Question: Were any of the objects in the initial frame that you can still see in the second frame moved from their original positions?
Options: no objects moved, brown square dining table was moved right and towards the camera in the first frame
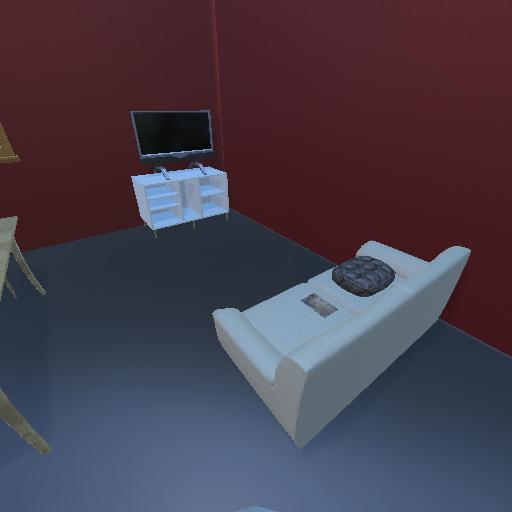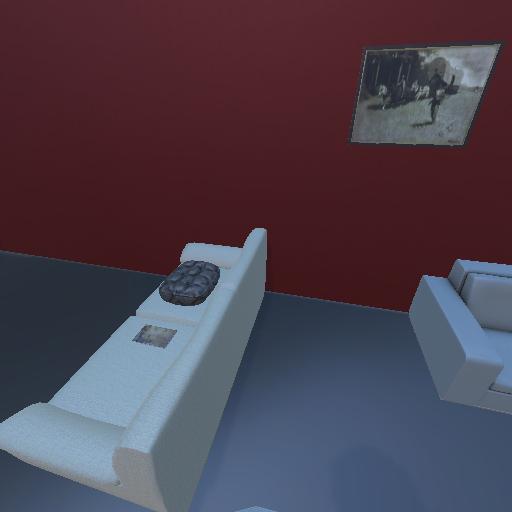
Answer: no objects moved